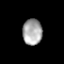
Tissue: skin
Cell type: Others
Senescence score: 0.808
Nuclear area (px): 496
Mean DAPI intensity: 167.627